Question: There's many tutorials floating around about using the new iOS 7 UIViewController transitions API and the great new interactive transition API. However, none of these seem to reference adding and removing child view controllers interactively, despite in the WWDC 2013 video on Custom UIViewController Transitions the Apple employee shows what I would imagine to be a child view controller presented with a custom transition:

(I'm assuming this as a view controller is shown on top of another one seemingly. I don't think you can transition to a new UIViewController while keeping the other visible behind it...)
Is it possible to achieve such a thing with child view controllers?
In my specific situation, I'm adding a 'UIPageViewController' image gallery as a child view controller but you can still see the view controller it was added to if the image the 'UIPageViewController' doesn't take up the full screen. I have also added the ability to slide an image off screen (akin to the iOS 7 multi-tasking close) and I'd love that to be an interactive view controller pop.
Are there any tutorials for such a thing? Is it even possible? Would this be better done with 'presentViewController' somehow that would allow me to view the view controller beneath?
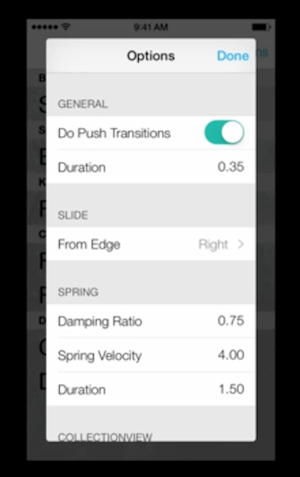
Answer: If you watch the video again you will notice at 12:15 he references the supported presentation style 'UIModalPresentationCustom'. This presentation style means that the 'from' View Controller's View is not removed from the view hierarchy, allowing you to create your own forms. So in your case you would do the following:
'''
//insert code where you want the presentation to begin
UIPageViewController *pageVC = [[UIPageViewController alloc] init];
pageVC.modalPresentationStyle = UIModalPresentationCustom;
id<UIViewControllerTransitioningDelegate> transitionDelegate = [self transitionDelegate];
[self presentViewController:pageVC animated:YES completion:nil];
'''
your animation transition object would be responsible for ensuring that your page view controllers frame is not full screen. Just beware of the implications of managing two complex view controllers on screen at the same time. I would recommend rather taking a snapshot of your first view controllers view and then make it the background of the second view controllers view. The page view controller would then be a child of the second controller.
You might find this tutorial useful - <URL>
Better yet, someone made a go at replicating Session 218's sample on github - <URL>
Happy Coding